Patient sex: F
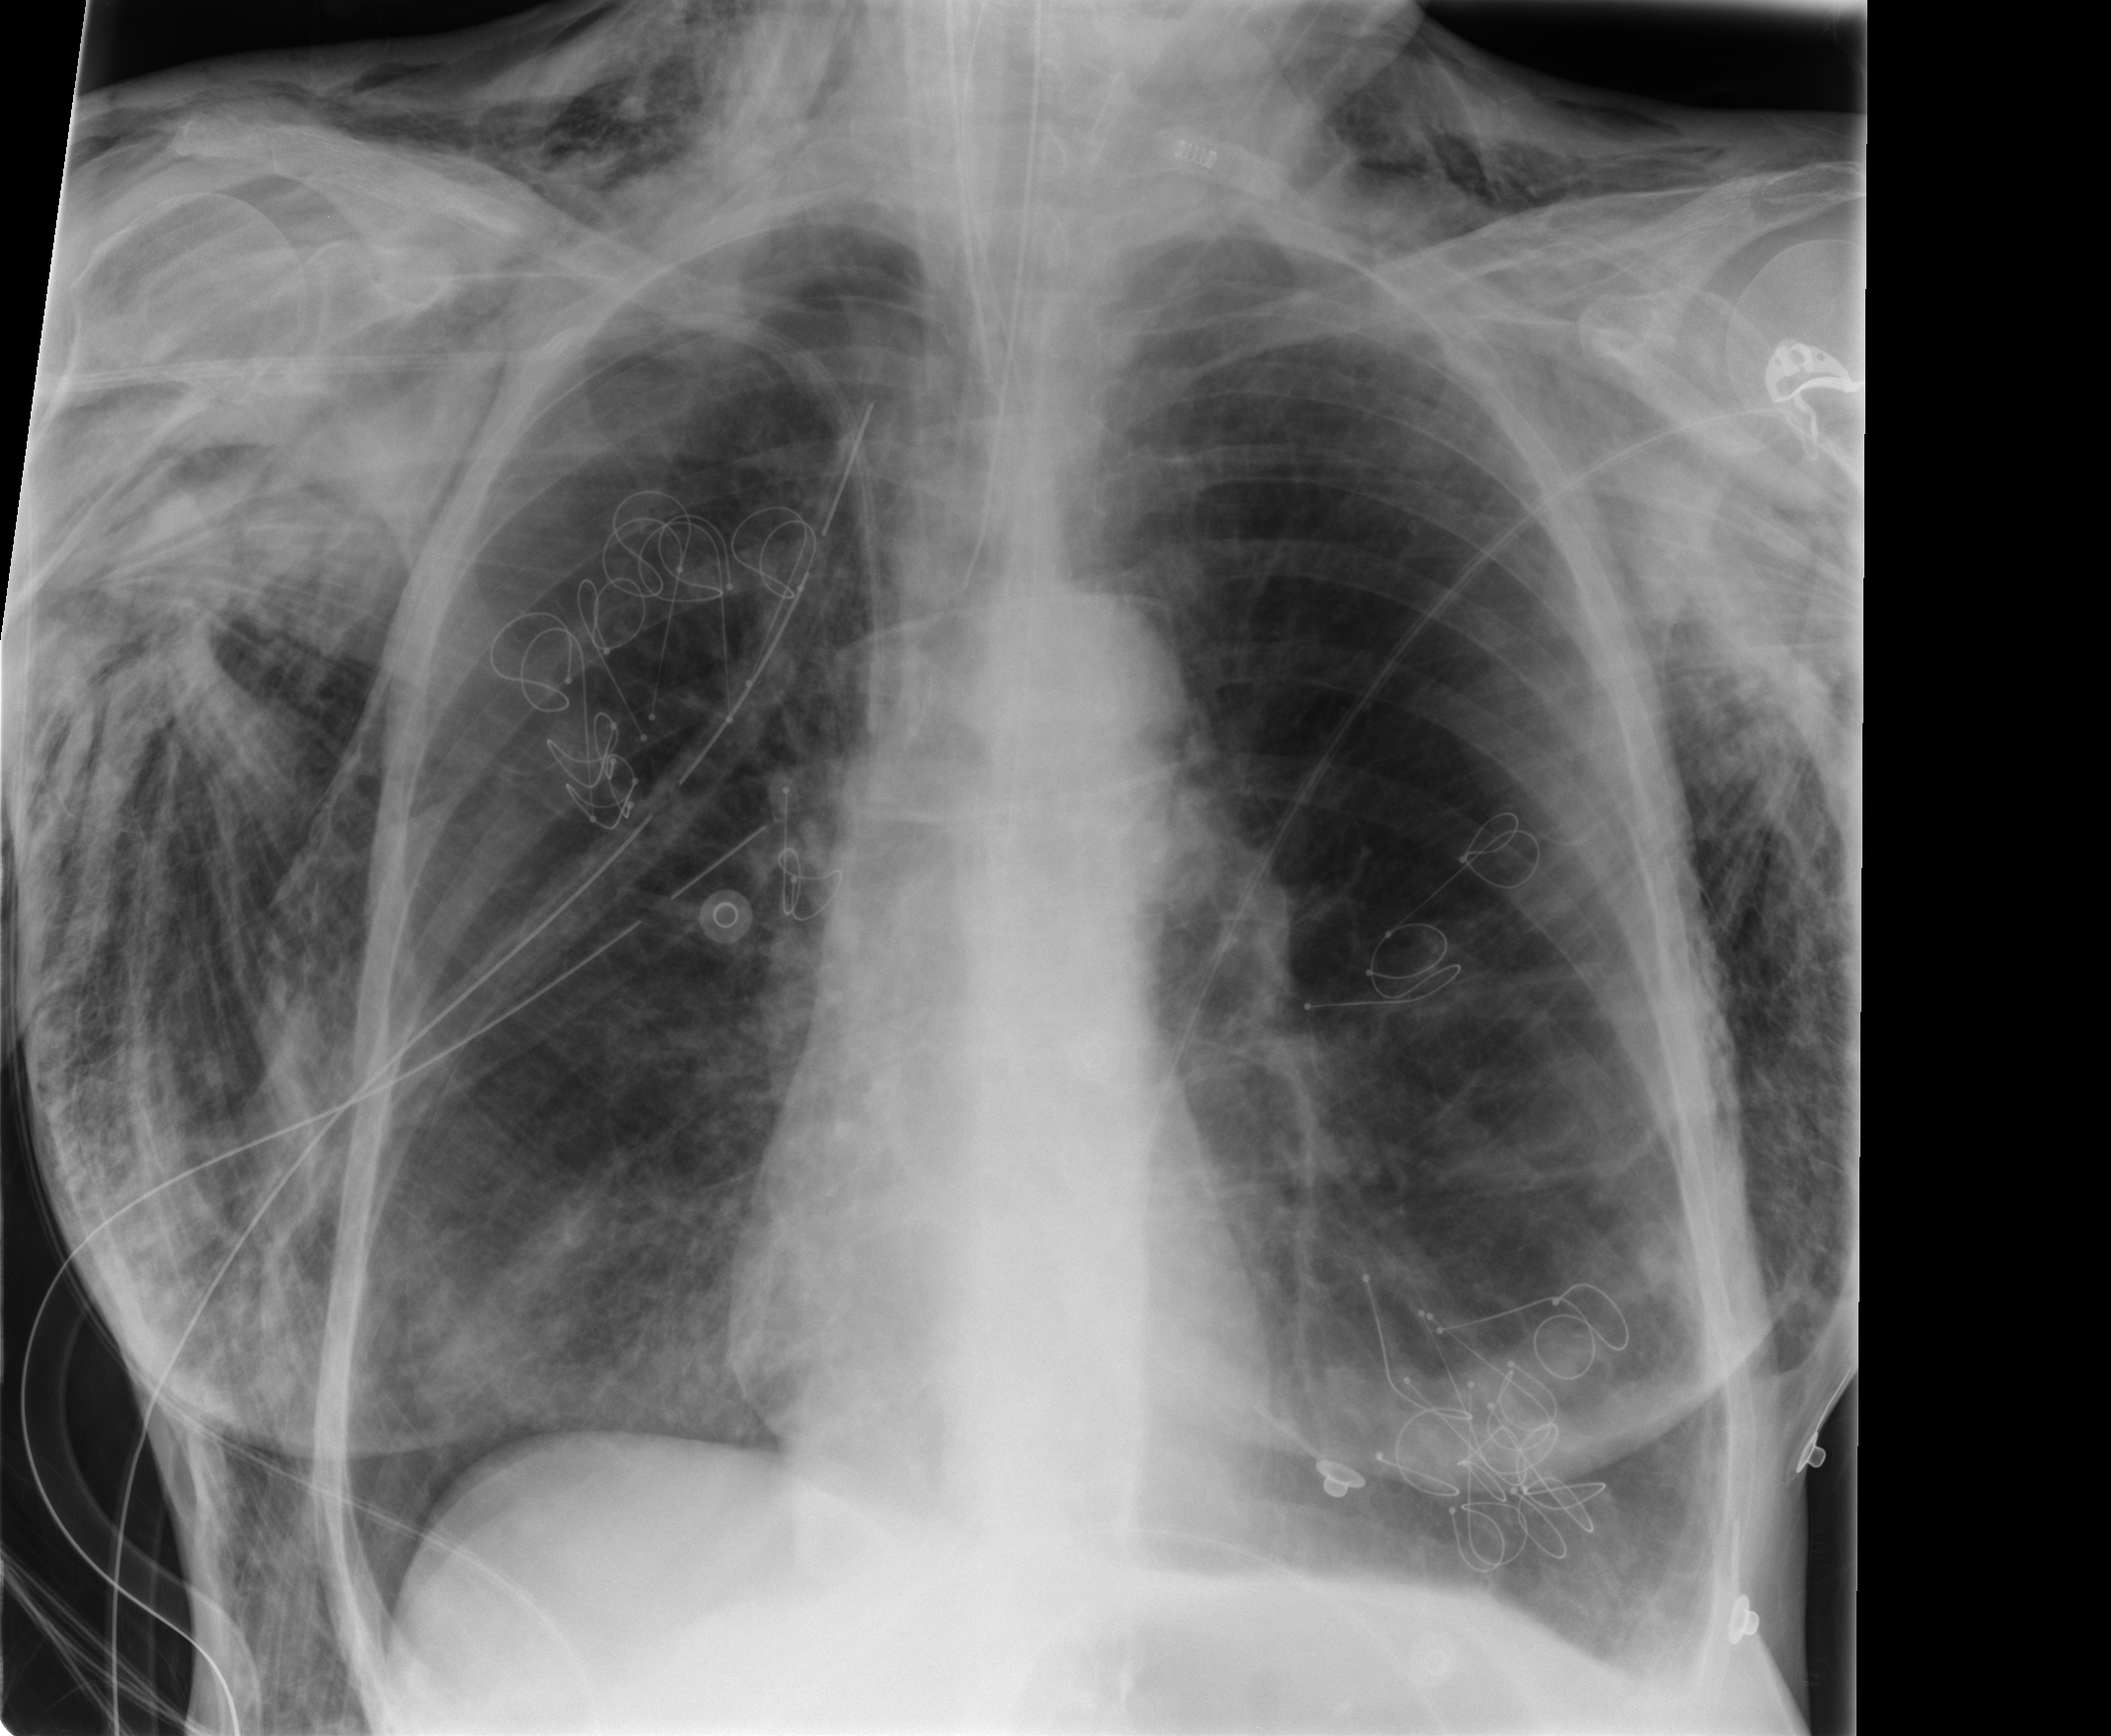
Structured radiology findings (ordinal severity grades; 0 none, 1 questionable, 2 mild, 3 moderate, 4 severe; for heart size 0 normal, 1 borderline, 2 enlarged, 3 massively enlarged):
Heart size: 0
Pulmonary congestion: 0
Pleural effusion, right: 0
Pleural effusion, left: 1
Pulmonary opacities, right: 0
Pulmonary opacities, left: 0
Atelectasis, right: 1
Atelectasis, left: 1